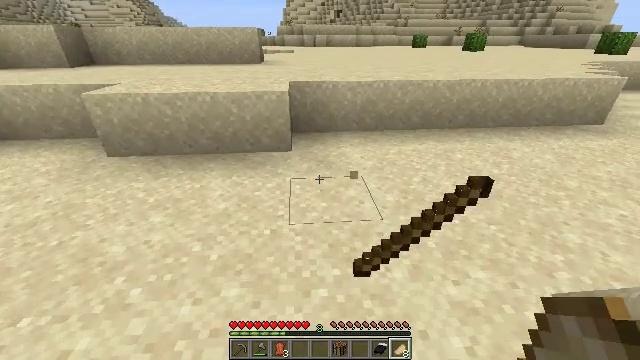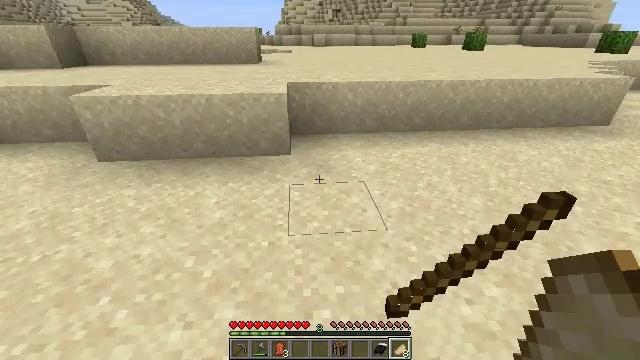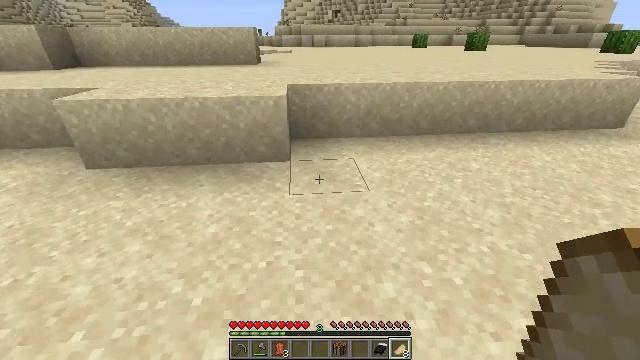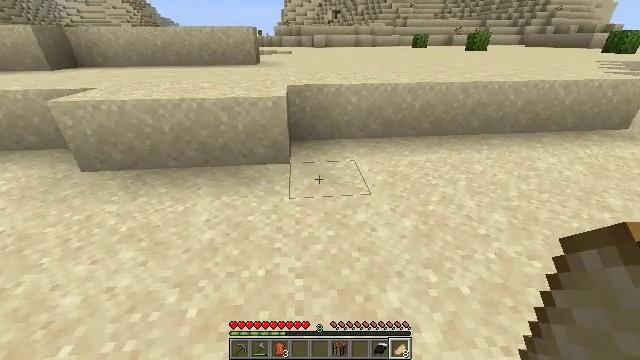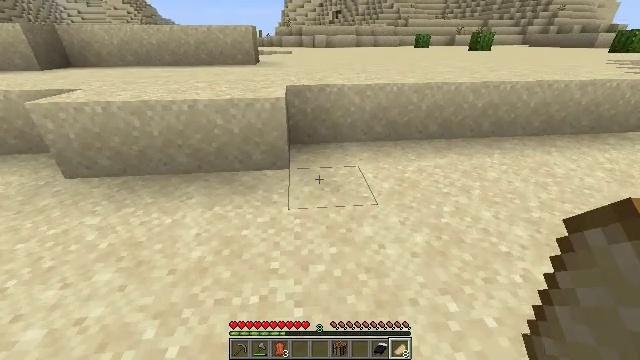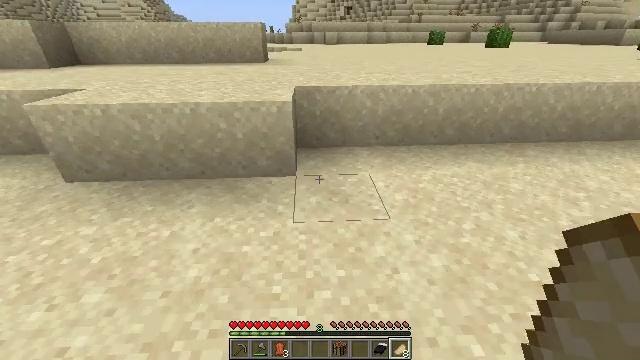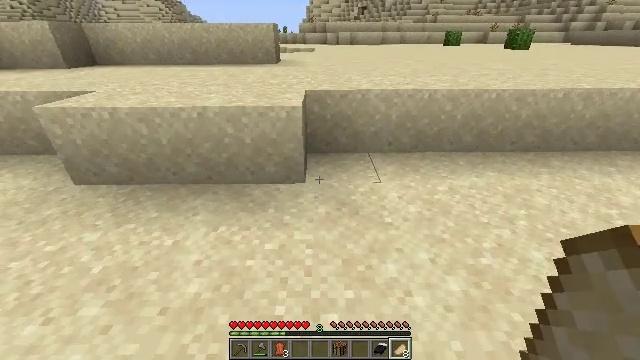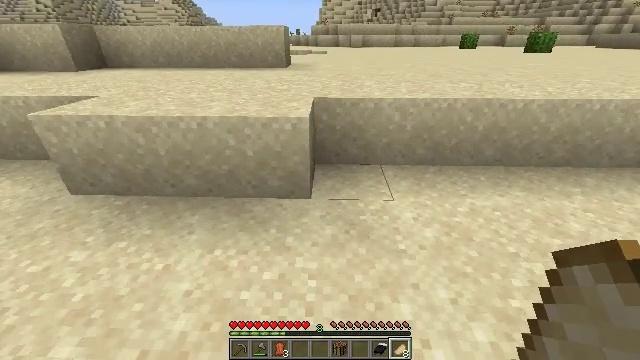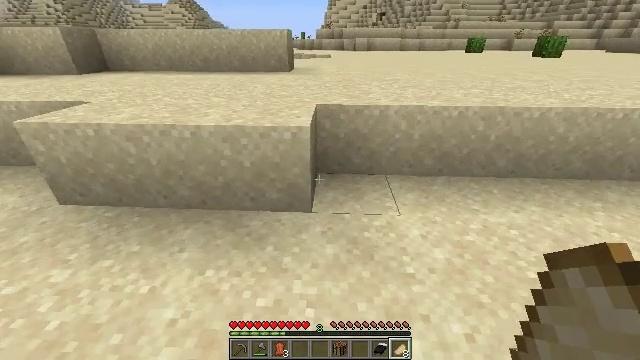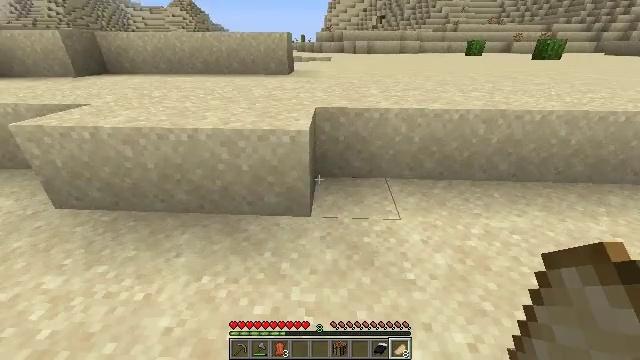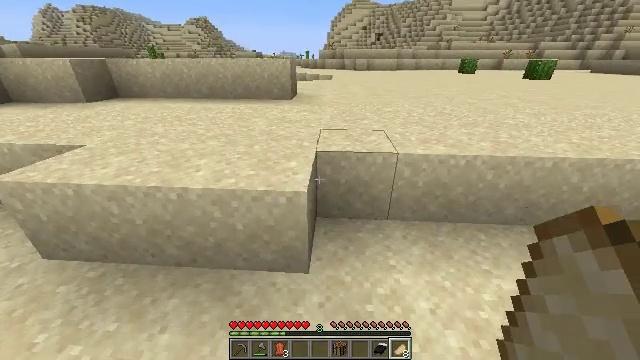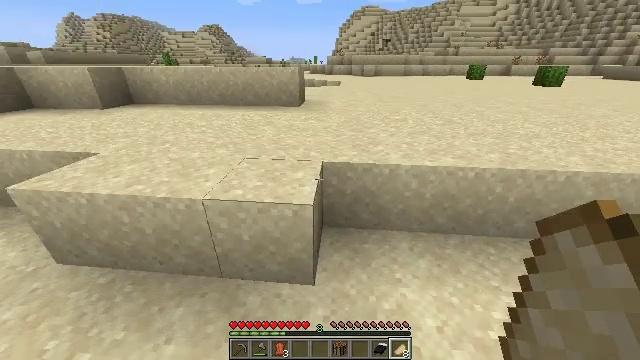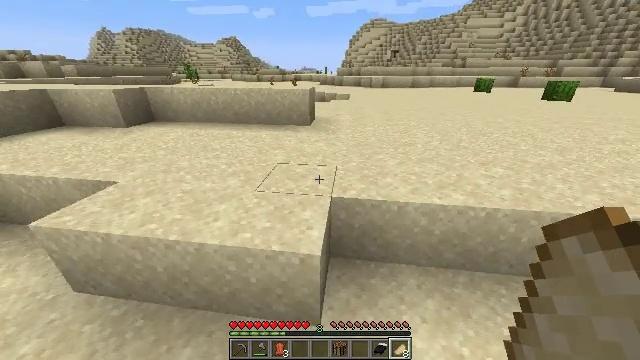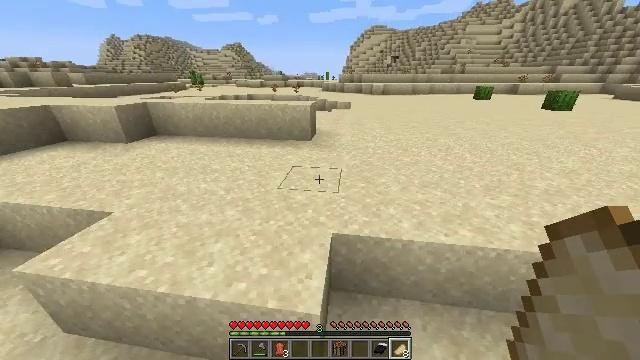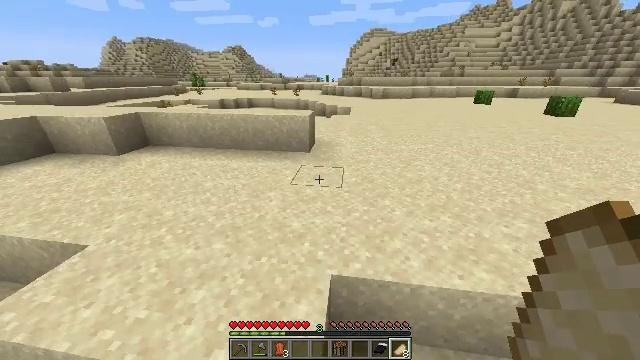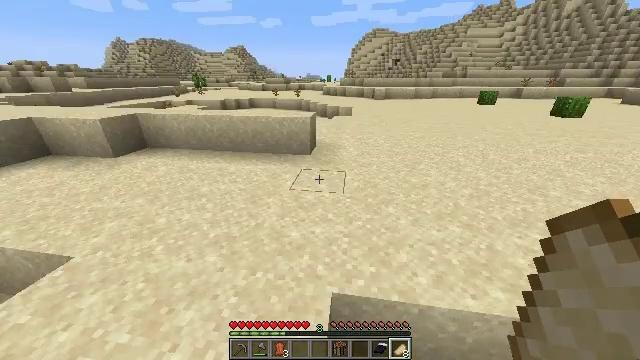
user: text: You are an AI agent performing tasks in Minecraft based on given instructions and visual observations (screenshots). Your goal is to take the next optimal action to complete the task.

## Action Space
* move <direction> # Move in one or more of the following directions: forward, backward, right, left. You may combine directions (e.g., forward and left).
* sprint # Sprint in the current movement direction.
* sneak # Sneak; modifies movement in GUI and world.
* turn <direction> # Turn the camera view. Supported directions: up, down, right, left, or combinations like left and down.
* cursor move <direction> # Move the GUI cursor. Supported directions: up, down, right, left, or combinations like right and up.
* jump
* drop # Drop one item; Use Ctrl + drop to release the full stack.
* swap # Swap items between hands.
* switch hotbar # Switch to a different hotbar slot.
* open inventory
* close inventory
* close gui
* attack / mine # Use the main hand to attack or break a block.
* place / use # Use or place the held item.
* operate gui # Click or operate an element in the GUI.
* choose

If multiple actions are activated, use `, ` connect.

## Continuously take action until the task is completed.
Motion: motion action
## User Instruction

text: Break the dead bush for sticks.
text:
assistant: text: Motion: move forward
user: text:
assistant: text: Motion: move forward
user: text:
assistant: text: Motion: move forward
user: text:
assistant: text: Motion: move forward
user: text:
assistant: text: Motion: move forward, turn left
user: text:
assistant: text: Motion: move forward, turn left
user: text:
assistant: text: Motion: move forward, turn left
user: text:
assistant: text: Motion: move forward
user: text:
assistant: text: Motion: move forward, sprint
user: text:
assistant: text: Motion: move forward, sprint, jump
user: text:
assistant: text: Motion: move forward, sprint, turn left, jump
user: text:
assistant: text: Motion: move forward, sprint, turn left, jump
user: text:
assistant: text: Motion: move forward, sprint, jump
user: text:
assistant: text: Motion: move forward, sprint, jump
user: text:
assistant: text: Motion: move forward, sprint, jump
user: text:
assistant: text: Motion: move forward, sprint, jump
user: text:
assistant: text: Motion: move forward, sprint, jump
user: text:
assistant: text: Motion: move forward, sprint, jump
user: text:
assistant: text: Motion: move forward, sprint, jump
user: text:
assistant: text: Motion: move forward, sprint, turn left, jump
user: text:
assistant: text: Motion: move forward, sprint, turn left, jump
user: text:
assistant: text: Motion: move forward, sprint, turn left, jump
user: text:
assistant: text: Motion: move forward, sprint, turn left, jump
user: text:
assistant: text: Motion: move forward, sprint, turn left, jump
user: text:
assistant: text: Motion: move forward, sprint, jump
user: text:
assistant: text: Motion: move forward, sprint, jump
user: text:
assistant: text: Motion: move forward, sprint, jump
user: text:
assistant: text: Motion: move forward, sprint, jump
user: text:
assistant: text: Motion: move forward, sprint, jump
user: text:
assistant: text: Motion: move forward, sprint, jump